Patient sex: M
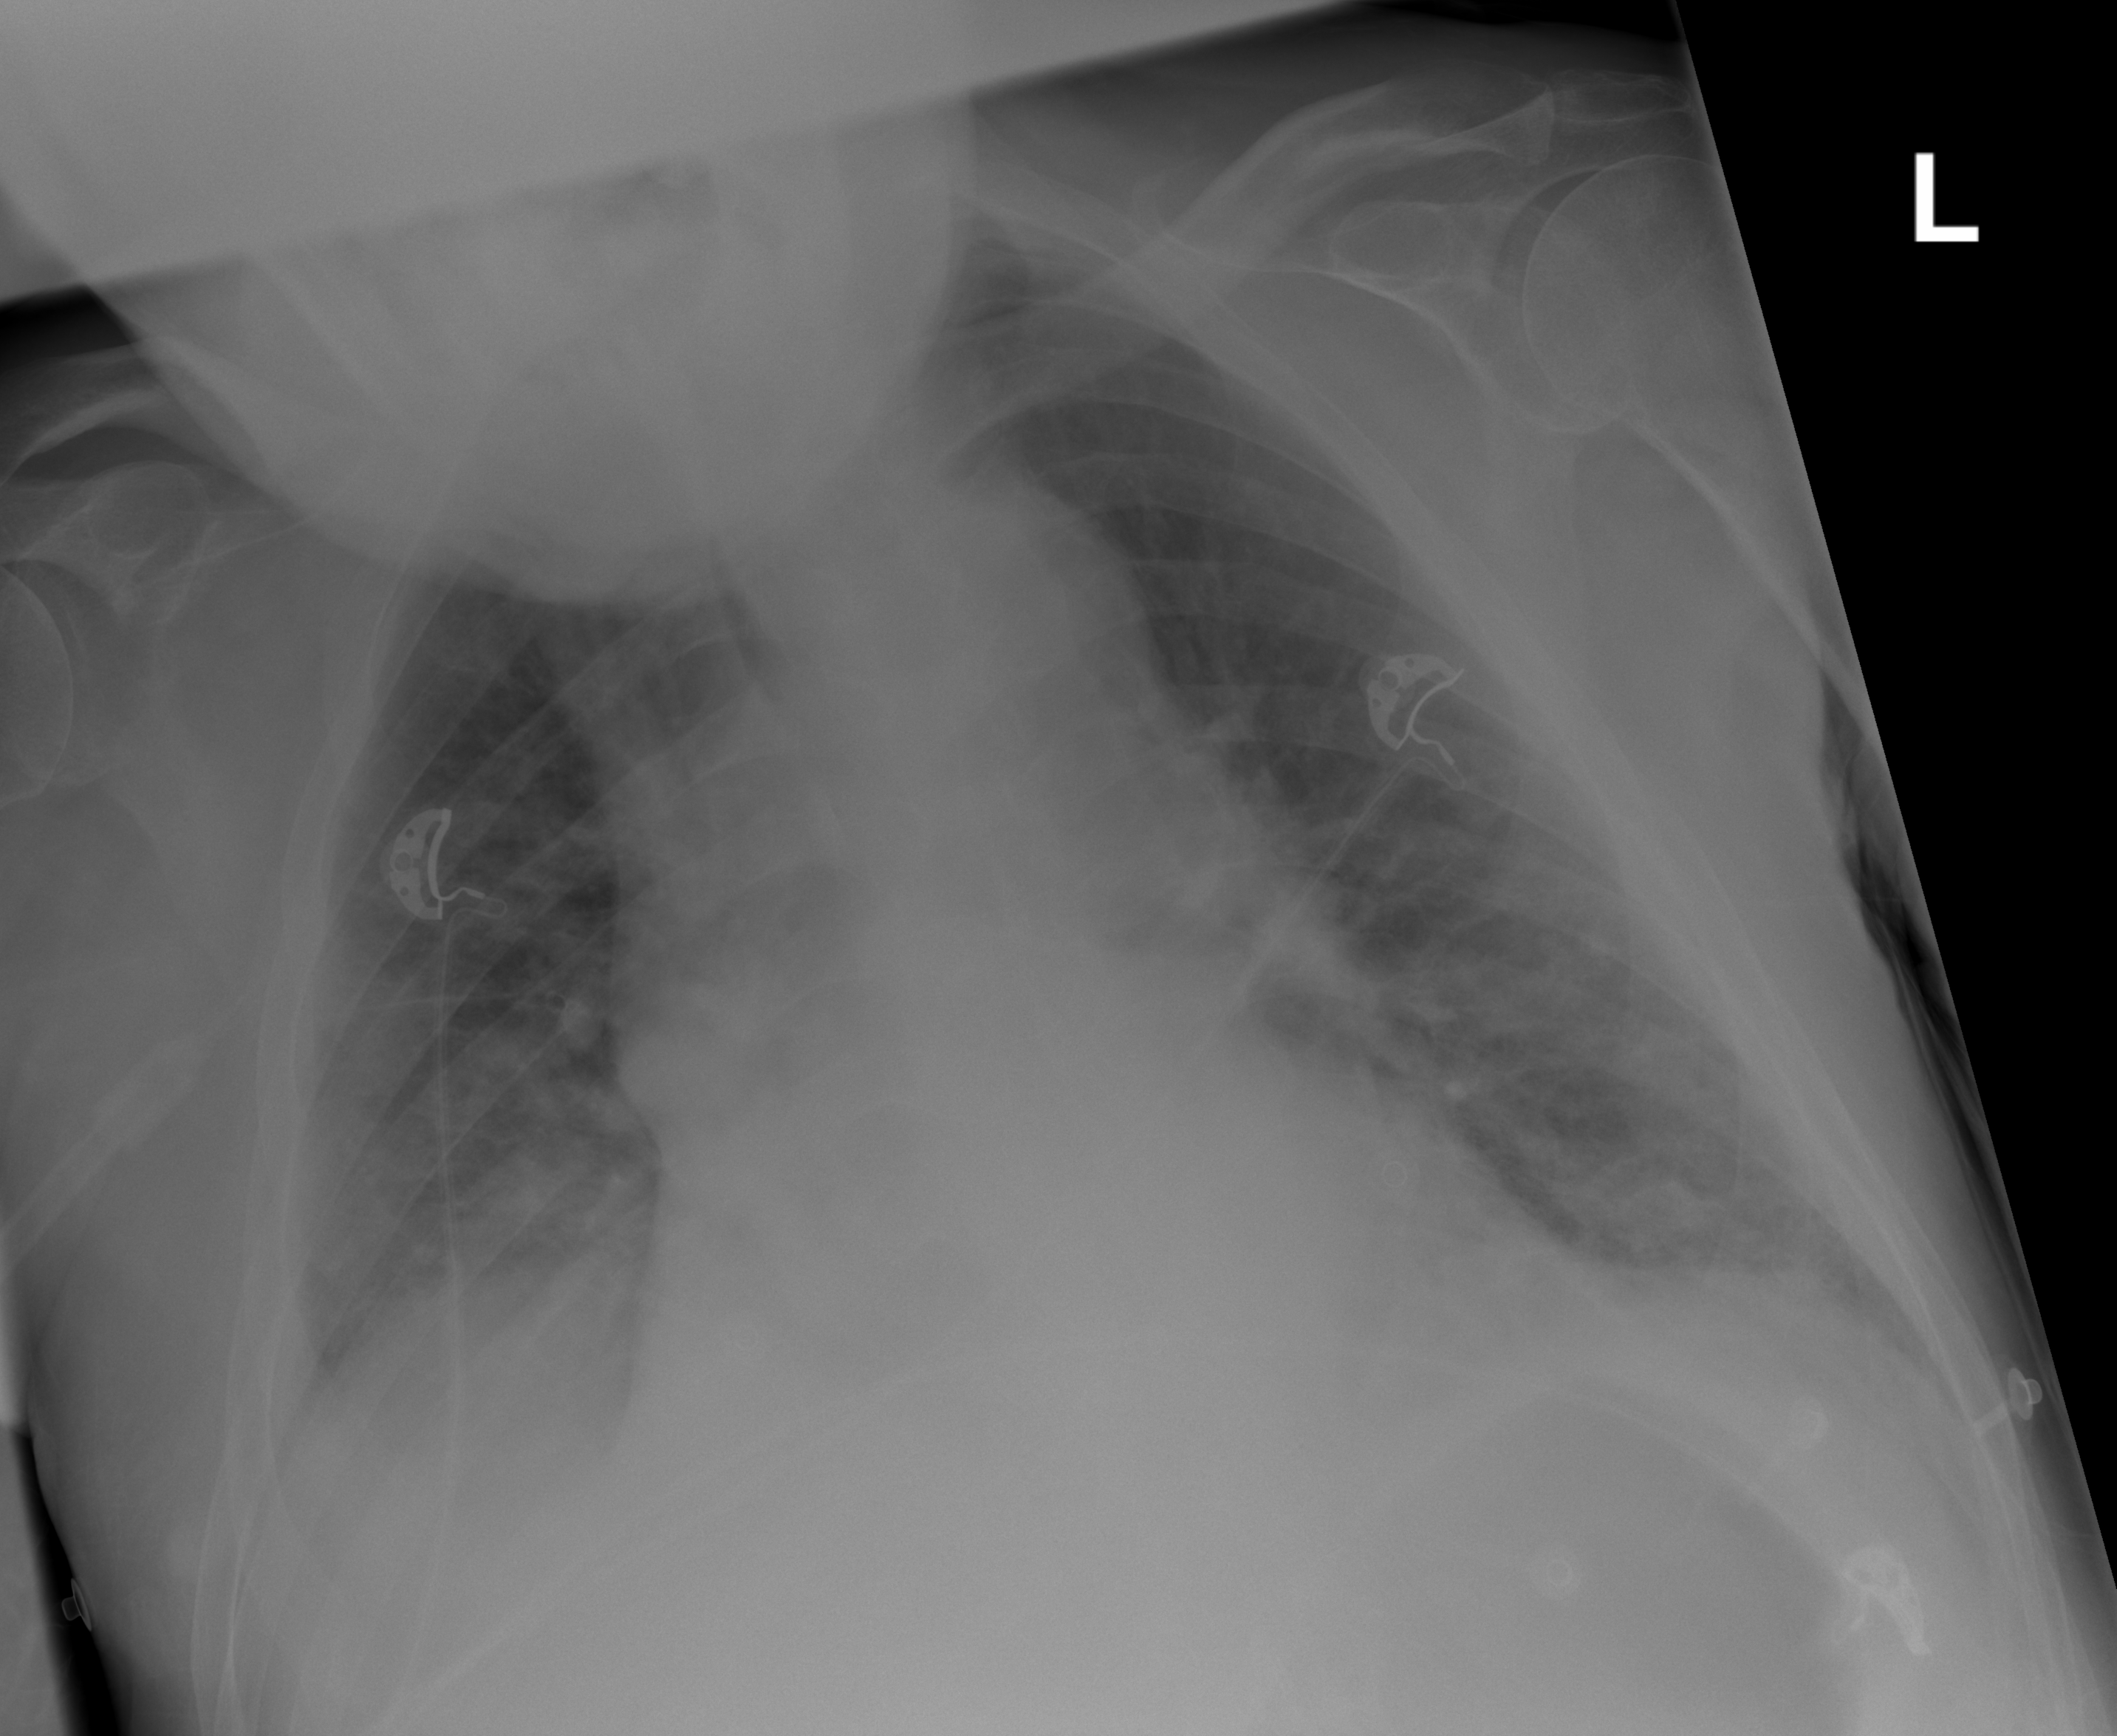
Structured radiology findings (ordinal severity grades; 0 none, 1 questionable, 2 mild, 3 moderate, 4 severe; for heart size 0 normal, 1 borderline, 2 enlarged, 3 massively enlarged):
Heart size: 2
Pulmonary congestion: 0
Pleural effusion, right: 2
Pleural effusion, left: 2
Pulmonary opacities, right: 2
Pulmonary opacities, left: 2
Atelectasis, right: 2
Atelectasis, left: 2